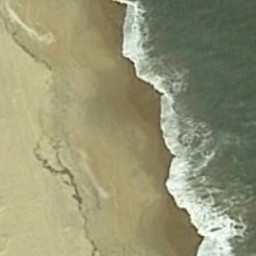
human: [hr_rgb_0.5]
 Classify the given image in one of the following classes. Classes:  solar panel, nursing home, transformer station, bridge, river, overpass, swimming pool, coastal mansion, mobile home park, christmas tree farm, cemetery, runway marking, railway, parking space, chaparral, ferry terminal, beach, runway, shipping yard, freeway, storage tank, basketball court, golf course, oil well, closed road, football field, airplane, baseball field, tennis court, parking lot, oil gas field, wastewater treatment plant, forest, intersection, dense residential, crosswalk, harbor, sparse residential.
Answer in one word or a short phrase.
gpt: beach